A spectrogram of one vibration snapshot from a rotating-machine test bench is shown (time on one axis, frequency on the other). Classify the rotor condition as one of: normal, misalignment, unbalance, looseness.
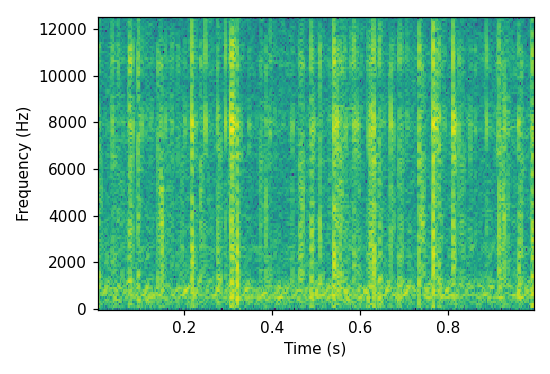
Answer: normal